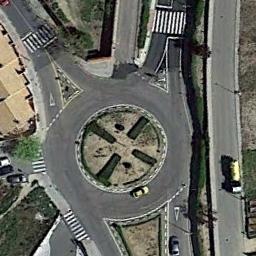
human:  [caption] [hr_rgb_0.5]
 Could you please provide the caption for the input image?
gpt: The roundabout is on the grass next to buildings .

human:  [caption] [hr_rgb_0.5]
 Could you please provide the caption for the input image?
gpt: There are several cars next to the roundabout .

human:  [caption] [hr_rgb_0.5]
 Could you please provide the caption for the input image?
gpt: The roundabout connects four roads and a clearing is in the middle of the roundabout .

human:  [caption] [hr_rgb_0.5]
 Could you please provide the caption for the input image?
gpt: There are several vehicles at the roundabout with many bifurcation roads, Many buildings and some trees around the roundabout .

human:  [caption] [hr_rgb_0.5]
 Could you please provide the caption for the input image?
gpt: There are some buildings beside the roundabout .